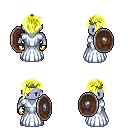
a pixel art fantasy rpg character, male body template, dark elf, purple skin, underdress, metal pants, gold pixie cut hairstyle, iron tiara, gold gloves, maroon shoes, shield, four views (front, back, left, right), 2x2 character sprite sheet, small pixel art, hard edges, no anti-aliasing